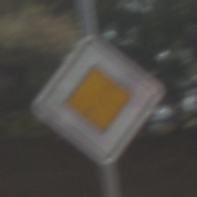
Verkehrszeichen: Vorfahrtsstrasse
Umgebung: Outdoor, Nature
Tageszeit: MorningAfternoon
Wetter: PartlyCloudy
Licht: Natural
Jahreszeit: NotSpecified
Kontrast: HighContrast